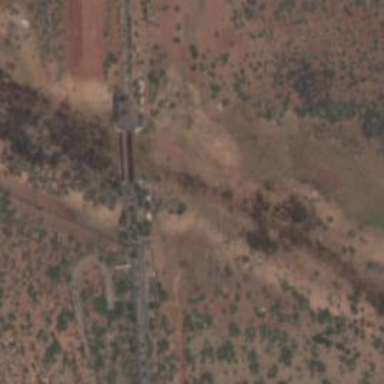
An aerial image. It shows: Disused railway spur bridge.